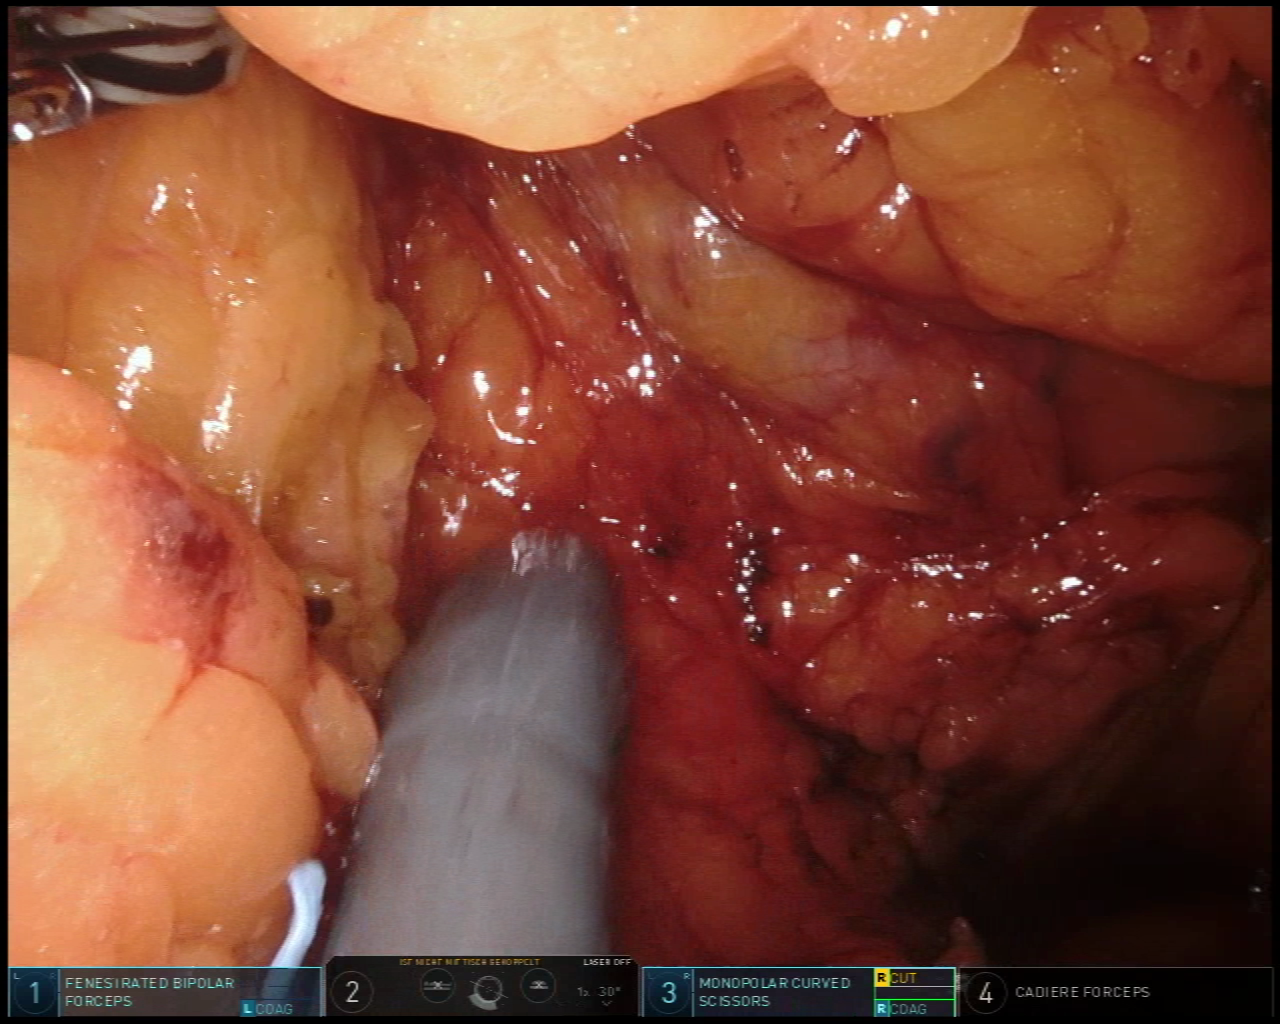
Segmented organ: stomach
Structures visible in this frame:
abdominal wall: no
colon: no
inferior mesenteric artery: no
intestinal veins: no
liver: no
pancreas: no
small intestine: no
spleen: no
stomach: yes
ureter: no
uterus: no
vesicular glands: no